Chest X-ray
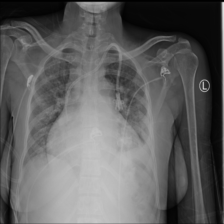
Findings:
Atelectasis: negative
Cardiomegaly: positive
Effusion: negative
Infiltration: negative
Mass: negative
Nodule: negative
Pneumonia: negative
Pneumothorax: negative
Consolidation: negative
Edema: negative
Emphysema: negative
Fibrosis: negative
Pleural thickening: negative
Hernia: negative